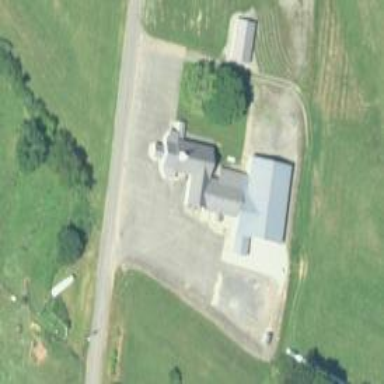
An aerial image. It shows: Place of worship.